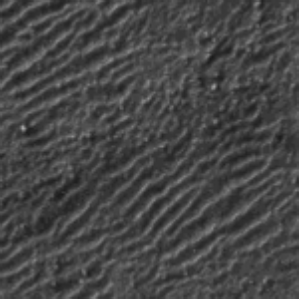
Label: frost